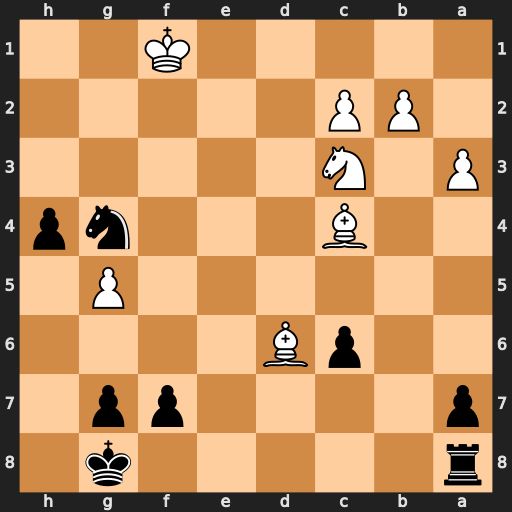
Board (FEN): r5k1/p4pp1/2pB4/6P1/2B3np/P1N5/1PP5/5K2
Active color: b
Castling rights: -
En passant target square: -
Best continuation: Ne3+ Kf2 Nxc4